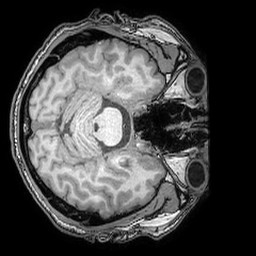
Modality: T1w
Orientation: axial
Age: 44
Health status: ill
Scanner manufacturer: philips
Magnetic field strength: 3 T
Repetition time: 0.007 s
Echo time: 0.0035 s